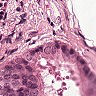
Metastatic tissue present: yes